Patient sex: F
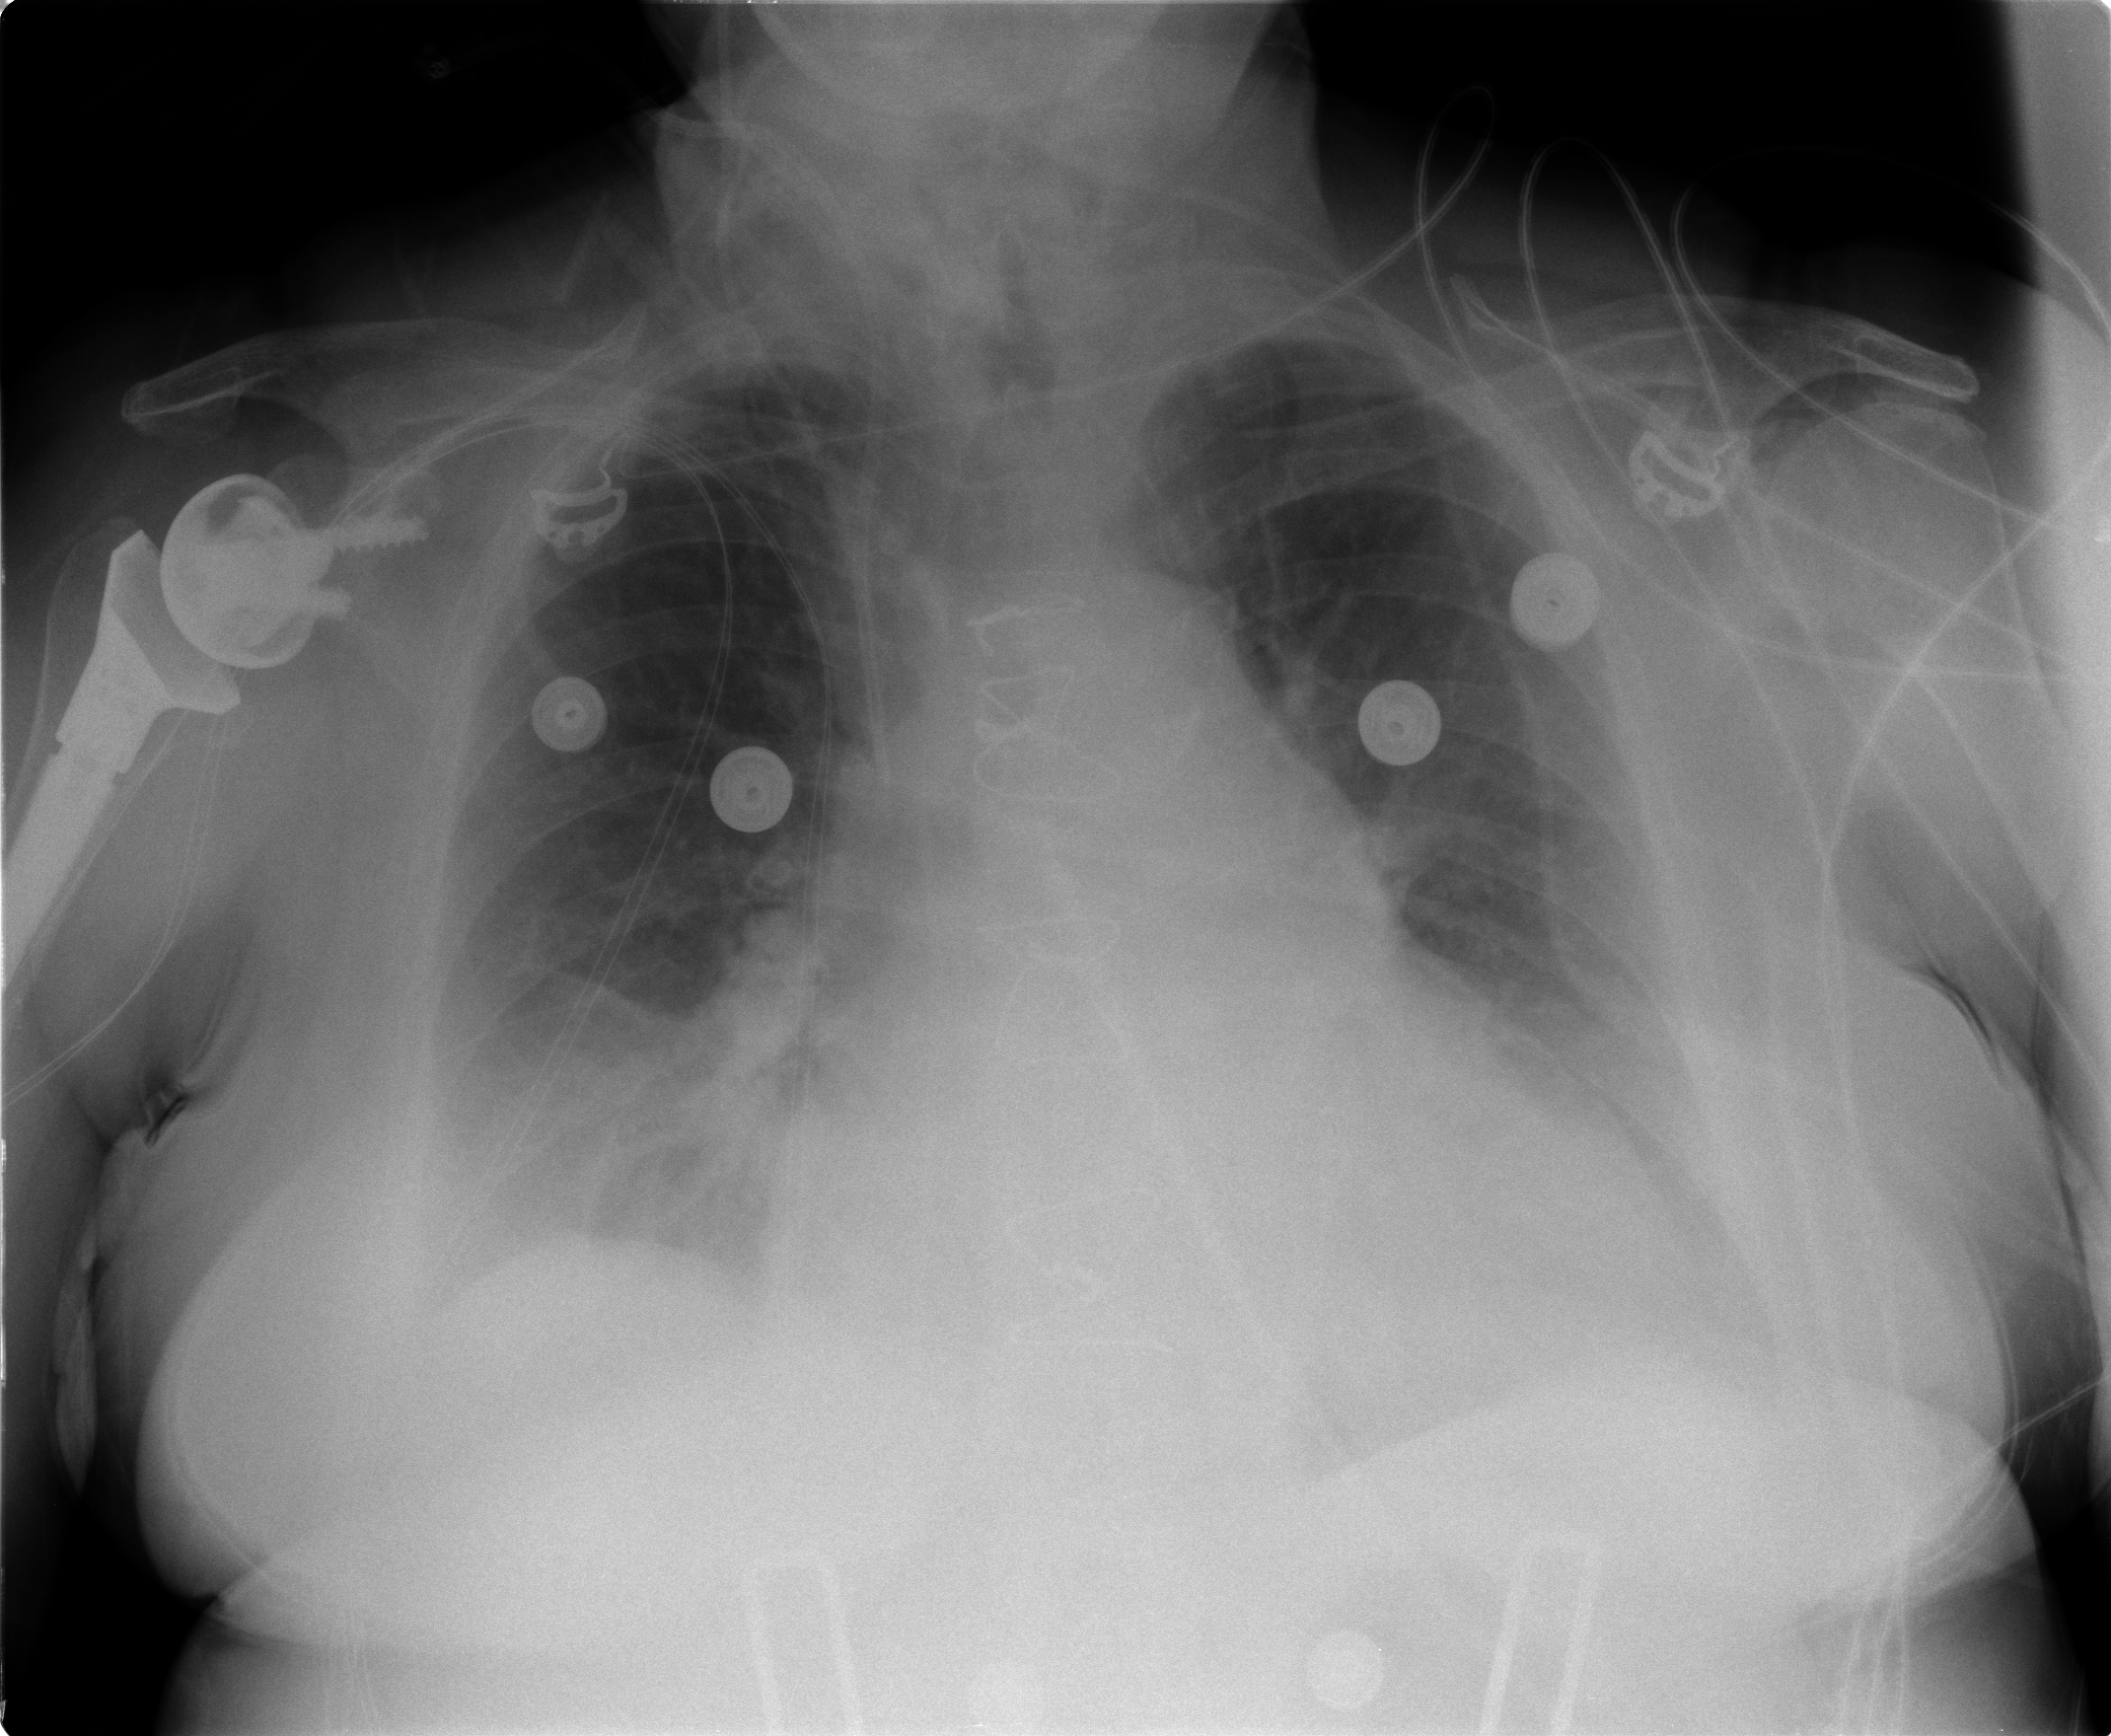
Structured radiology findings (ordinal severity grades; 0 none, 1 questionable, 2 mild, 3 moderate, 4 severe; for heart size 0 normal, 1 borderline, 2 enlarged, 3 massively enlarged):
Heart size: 2
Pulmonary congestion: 2
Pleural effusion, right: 2
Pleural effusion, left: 2
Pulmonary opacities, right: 0
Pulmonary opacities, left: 0
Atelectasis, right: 2
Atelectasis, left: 2